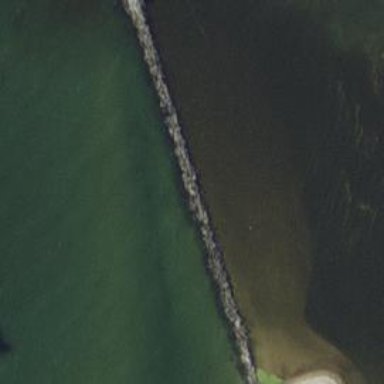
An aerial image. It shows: Breakwater structure.